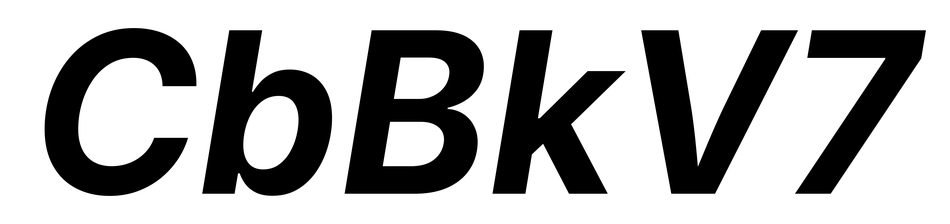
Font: Inter-Italic_Bold_Italic